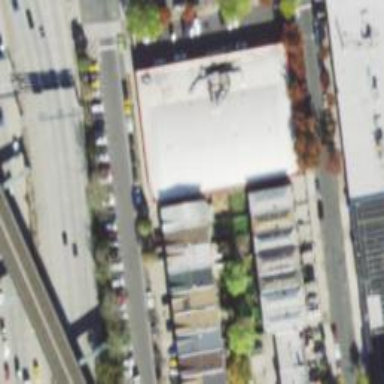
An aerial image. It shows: Building that houses bowling alley.